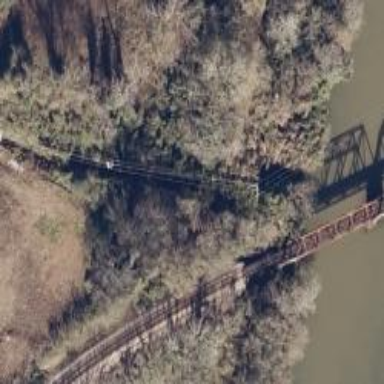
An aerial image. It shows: Abandoned railway.